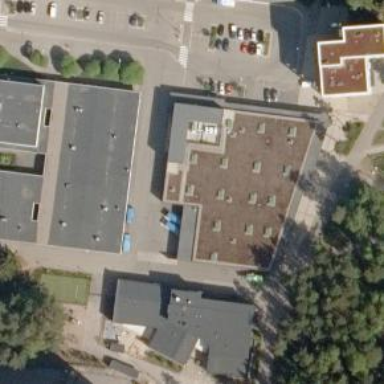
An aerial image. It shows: Pharmacy providing healthcare services.